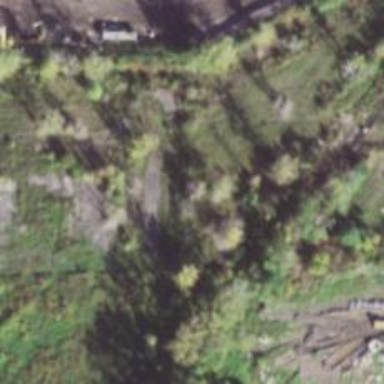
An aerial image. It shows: Abandoned railway.